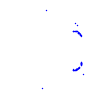
Particle: proton